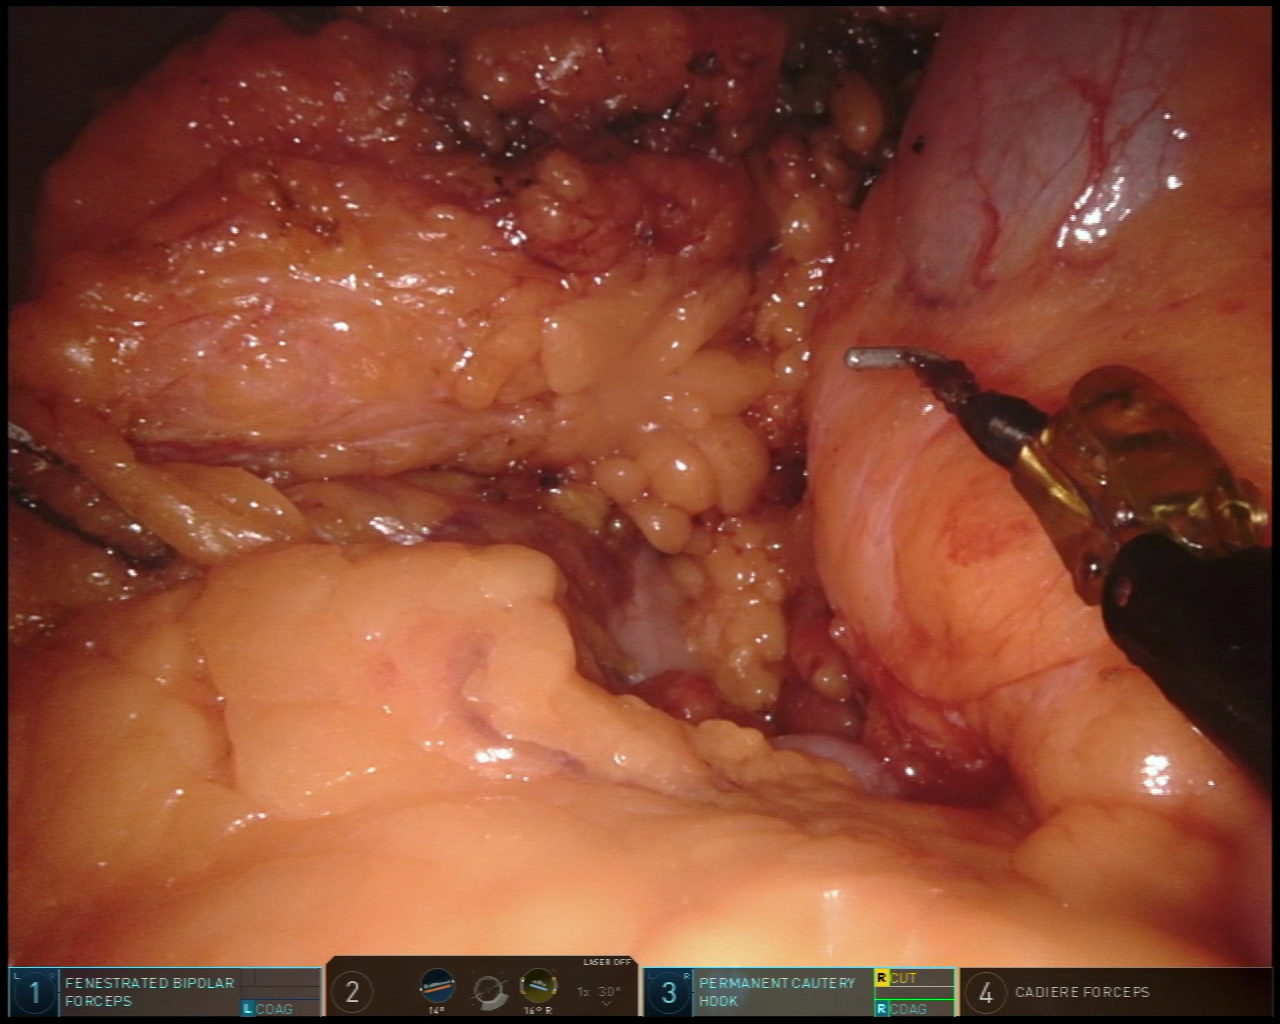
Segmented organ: stomach
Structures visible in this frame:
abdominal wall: yes
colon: yes
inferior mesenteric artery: no
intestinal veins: no
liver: no
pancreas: no
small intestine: no
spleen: no
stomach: yes
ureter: no
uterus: no
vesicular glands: no